Question: The k-medoids in the clara() function uses distance to form clusters so I get this pattern:
'''
a <- matrix(c(0,1,3,2,0,.32,1,.5,0,.35,1.2,.4,.5,.3,.2,.1,.5,.2,0,-.1), byrow=T, nrow=5)
cl <- clara(a,2)
matplot(t(a),type="b", pch=20, col=cl$clustering)
'''

But I want to find a clustering method that assigns a cluster to each line according to its trend, so lines 1, 2 and 3 belong to one cluster and lines 4 and 5 to another.
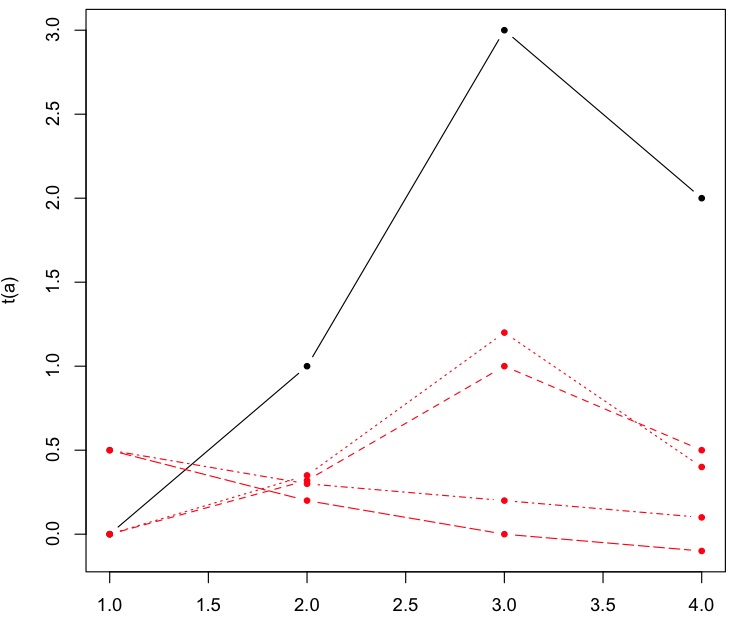
Answer: This question might be better suited to stats.stackexchange.com, but here's a solution anyway.
Your question is actually "How do I pick the right distance metric?". Instead of Euclidean distance between these vectors, you want a distance that measures similarity in trend.
Here's one option:
'''
a1 <- t(apply(a,1,scale))
a2 <- t(apply(a1,1,diff))
cl <- clara(a2,2)
matplot(t(a),type="b", pch=20, col=cl$clustering)
'''

Instead of defining a new distance metric, I've accomplished essentially the same thing by transforming the data. First scaling each row, so that we can compare relative trends without differences in scale throwing us off. Next, we just convert the data to the differences.
Warning: This is necessarily going to work for all "trend" data. In particular, looking at successive differences only captures a single, limited facet of "trend". You may have to put some thought into more sophisticated metrics.